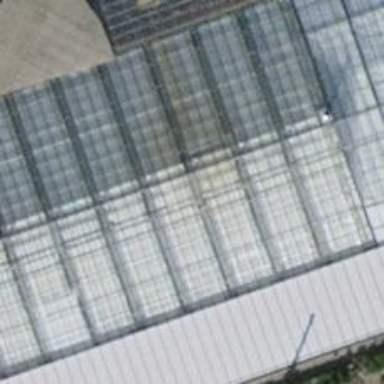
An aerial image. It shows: Garden center shop.